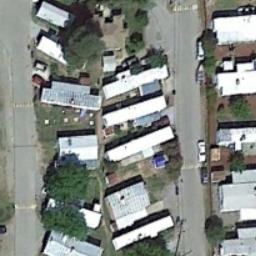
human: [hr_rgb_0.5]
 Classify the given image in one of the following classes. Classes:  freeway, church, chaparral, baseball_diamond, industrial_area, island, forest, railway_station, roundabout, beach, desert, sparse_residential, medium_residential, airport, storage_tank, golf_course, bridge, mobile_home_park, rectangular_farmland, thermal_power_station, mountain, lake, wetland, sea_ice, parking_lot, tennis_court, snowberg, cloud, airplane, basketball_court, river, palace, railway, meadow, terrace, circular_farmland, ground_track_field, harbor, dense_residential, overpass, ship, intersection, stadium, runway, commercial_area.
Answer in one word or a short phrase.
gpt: mobile_home_park